Question: How can I make sure this package is completely successfully installed?
Whenever I install a package in NPM I see no error, no successful message.
Maybe I'm little hypochondriac :)

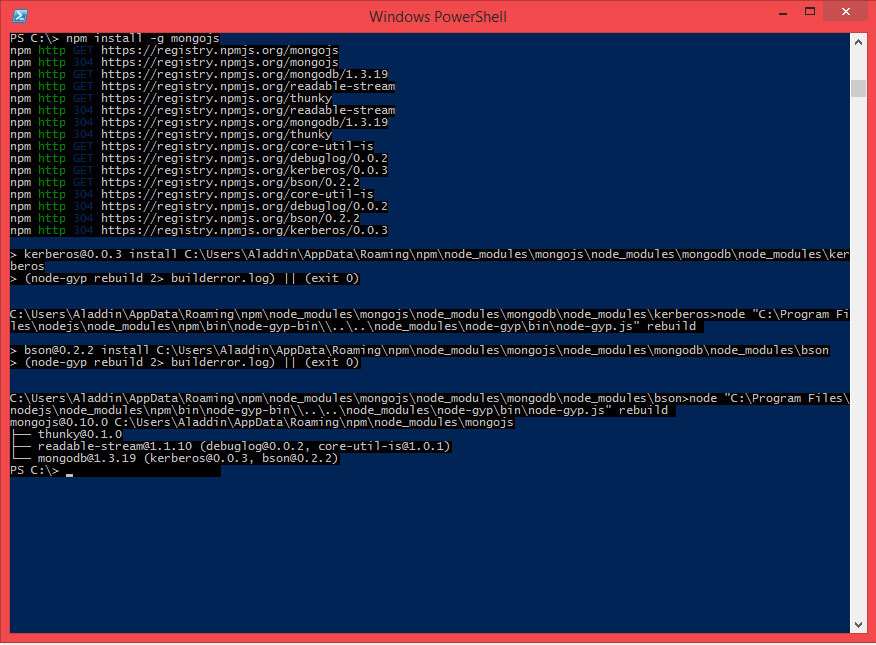
Answer: When your npm module has been installed successfully your last line should show installed module name and version: '<name>@<version>', installed directory and the installed module dependencies.
In your case 'mongojs' has been installed successfully and you can see output as follows:
'''
...
mongojs@0.10.0 node_modules/mongojs
+-- thunky@0.1.0
+-- readable-stream@1.1.10 (debuglog@0.0.2, core-util-is@1.0.1)
+-- mongodb@1.3.19 (kerberos@0.0.3, bson@0.2.2)
'''
In case of installation errors you should see some error messages. Also the same information should be stored in 'npm-debug.log' file, created in the current directory.
If I install 'npm install mongojs@0.10.1' (that version of 'mongojs' does not exits yet so I will not be able to install it successfully) I will get some errors:

I hope that will help.